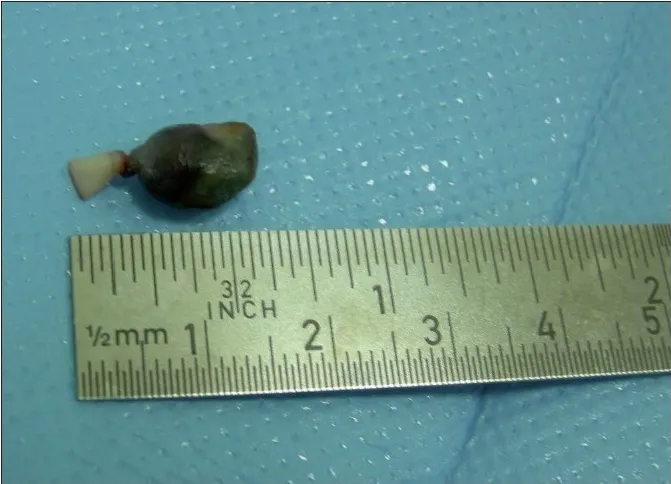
After excision.
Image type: medical_photograph (other_medical_photograph)